Question: I want to display my Pandas dataframe on screen in a tabular format:
'''
df = pd.DataFrame({'apples': 10, 'bananas': 15, 'pears': 5}, [0])
'''
I'm not sure how to do so. I know that pd.DataFrame.plot() has some options to display a table, but only along with the graph. I just want to display the table (i.e. dataframe) on screen. Thanks!
Here's a screenshot of creating a table using pandas plot function. I only want the bottom table portion however, not the graph. I also want a popup of the table figure.

I managed to display my dataframe on the figure with the following:
'''
plt.figure()
y = [0]
plt.table(cellText=[10, 15, 5], rowLabels=[0], columnLabels=['apple', 'bananas', 'pears'], loc='center')
plt.axis('off')
plt.plot(y)
plt.show()
'''
This will display just the table without any of the axes. I don't know if this is the best way to go about it, so any suggestions would be appreciated. Also, is there a way to add a title to this table? The only way I know would be to use plt.text and place the text (title of the table) within the figure, but then I would have to keep the axes...Any ideas?
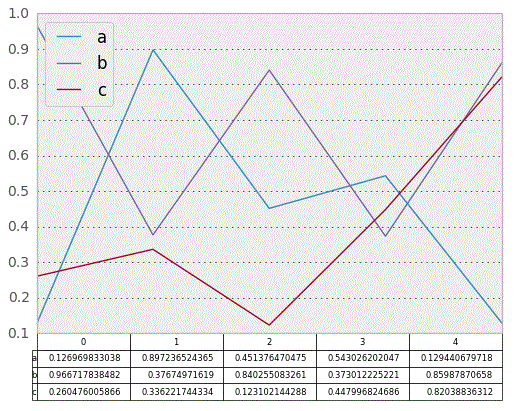
Answer: line 2-4 hide the graph above,but somehow the graph still preserve some space for the figure
'''
import matplotlib.pyplot as plt
ax = plt.subplot(111, frame_on=False)
ax.xaxis.set_visible(False)
ax.yaxis.set_visible(False)
the_table = plt.table(cellText=table_vals,
colWidths = [0.5]*len(col_labels),
rowLabels=row_labels, colLabels=col_labels,
cellLoc = 'center', rowLoc = 'center')
plt.show()
'''